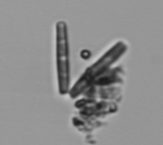
Label: Thalassionema